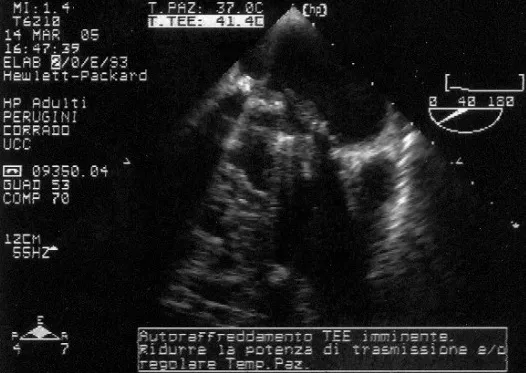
Transesophageal echocardiography: 2D evidence of mitral prosthesis valve thrombosis.
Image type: radiology (ultrasound)